Interaction volume radius: 10 \u00c5
Interaction volume height: 10 \u00c5
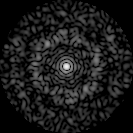
Disorder parameter: 0.8517